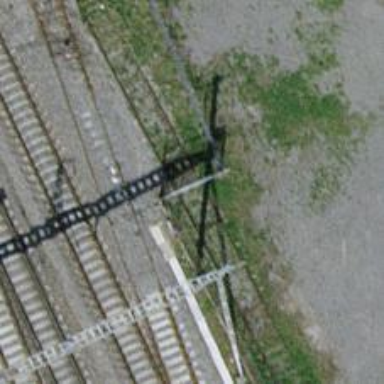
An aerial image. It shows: Railway yard with one track.